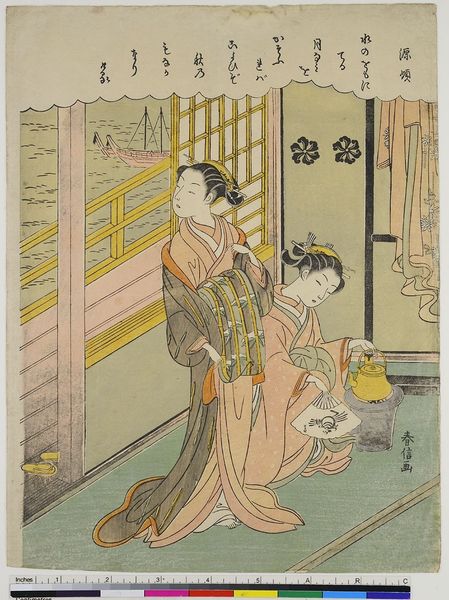
Titel: Minamoto no Shitago, aus der Serie 36 großartige Dichter
Künstler: Suzuki Harunobu
Standort: Hamburg
Institution: Museum für Kunst und Gewerbe Hamburg
Schlagwörter: meer, wasser, frauen, gelb, ocker, fenster, kaffeehaus, raum, szene, blick, fächer, kneipe, falten, terrasse, holzschnitt, schiff, segelboot, wellen, segelschiff, geländer, japanisch, schriftzeichen, druckgraphik, druckgrafik, kniend, teekanne, mittelpunkt, zeit, samowar, farbholzschnitt, gasthaus, ägypten, kimono, teehaus, kurtisane, edo, pub, reproduktionen, druckerzeugnisse, segeljacht, segelyacht, hetäre